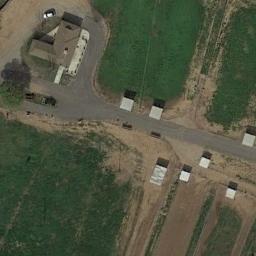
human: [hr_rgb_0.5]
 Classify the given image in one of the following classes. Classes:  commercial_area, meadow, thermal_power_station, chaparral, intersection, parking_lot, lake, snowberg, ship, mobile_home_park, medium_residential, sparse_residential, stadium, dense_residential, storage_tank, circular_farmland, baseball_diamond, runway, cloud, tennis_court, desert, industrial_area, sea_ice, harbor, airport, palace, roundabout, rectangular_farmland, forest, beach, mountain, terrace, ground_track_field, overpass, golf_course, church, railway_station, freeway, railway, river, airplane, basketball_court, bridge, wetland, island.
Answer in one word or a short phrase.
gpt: meadow